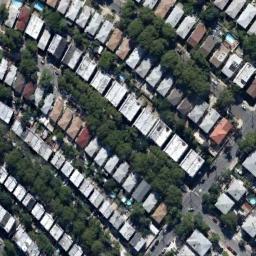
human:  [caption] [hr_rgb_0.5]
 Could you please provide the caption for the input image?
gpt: There are many roads and neatly arranged houses and trees and many vehicles in densely populated areas .

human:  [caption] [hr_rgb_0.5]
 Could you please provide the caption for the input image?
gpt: The residential distribution is strange .

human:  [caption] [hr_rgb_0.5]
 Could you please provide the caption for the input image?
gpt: The dense residential is next to the road and some trees .

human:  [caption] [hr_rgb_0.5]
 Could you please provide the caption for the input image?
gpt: A dense residential area has lots of trees and houses arranged neatly .

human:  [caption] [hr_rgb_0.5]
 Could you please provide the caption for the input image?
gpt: There are many white buildings with trees around on dense residential area .